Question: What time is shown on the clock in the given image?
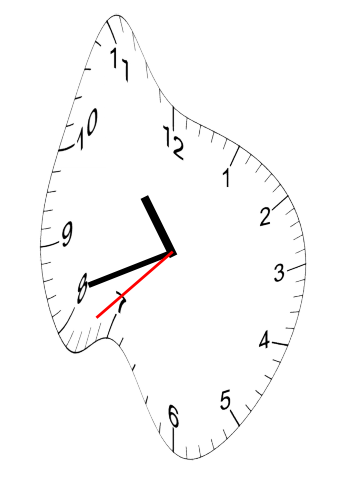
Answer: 10:41:38